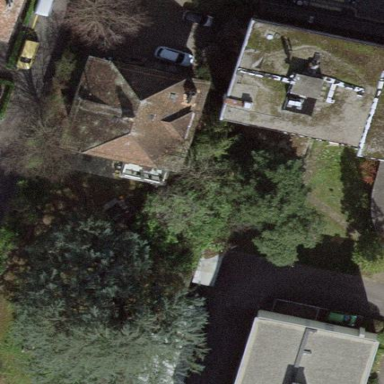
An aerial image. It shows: Garden enclosed by fence.